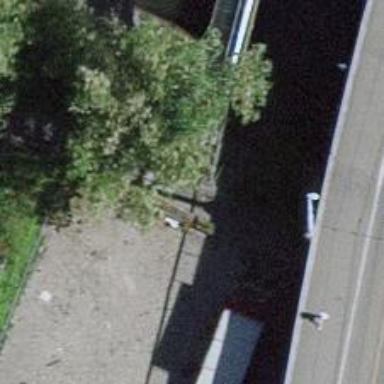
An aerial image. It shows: Bridge with metal steps.